Question: I've been using EF 4.1 and the POCO template generator.
I love and hate EF. I love the time I save. I hate maintaining the EDMX file.
But while keeping the EDMX in sync with the database has been a challenge, I'm now overwhelmed by the POCO generator. Up until now, the POCO generator has created POCO's for me and kept the ClassObjects.Context.cs empty and non-conflicting.
After my most recent refresh I have had constant problems with "Amiguity between 'perseus.DataLayer.accounts' and 'perseus.DataLayer.accounts'.
I get this error for every POCO.
I'm on the edge of panicking as I recommended and owned the maintenance of EF. I've spent a couple days on trying everything from database refreshes to deleting all items from the EDMX file and reloading them from the database.
Nothing has made a difference. I have no clue what has suddenly changed from the last few months of stability. I'm seriously lost as to what I can do from here.

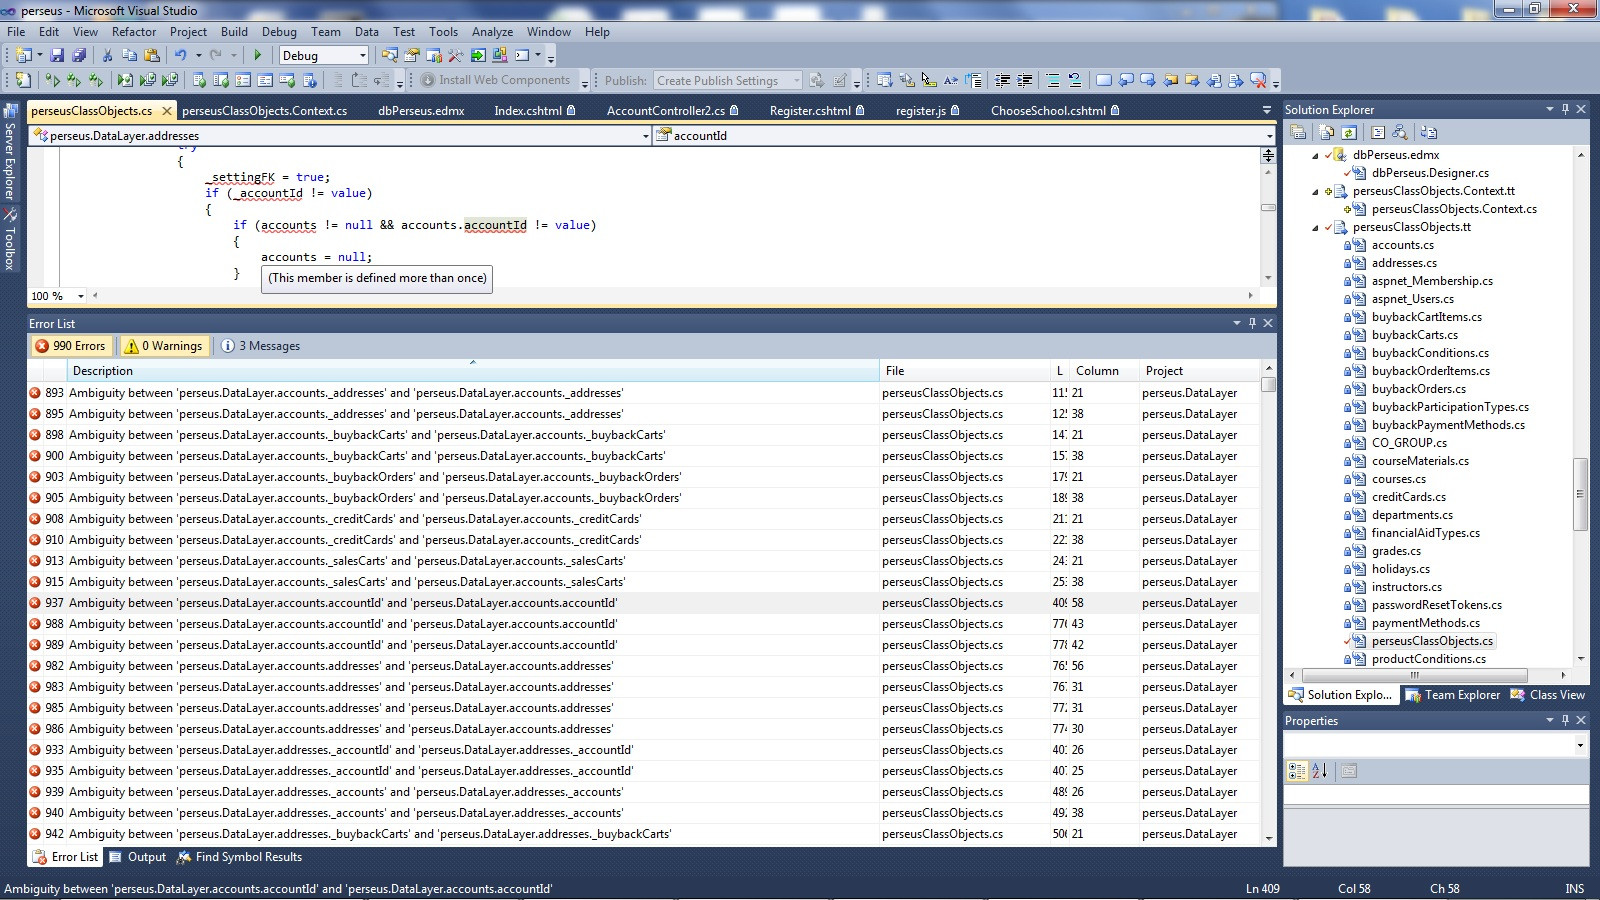
Answer: It looks to me like you have not disabled the code generation strategy. click on the designer background and check the properties tab, the first item is Code Generation Strategy. This should say None, and not Default.